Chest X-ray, AP view. Patient: 71 years old, sex M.
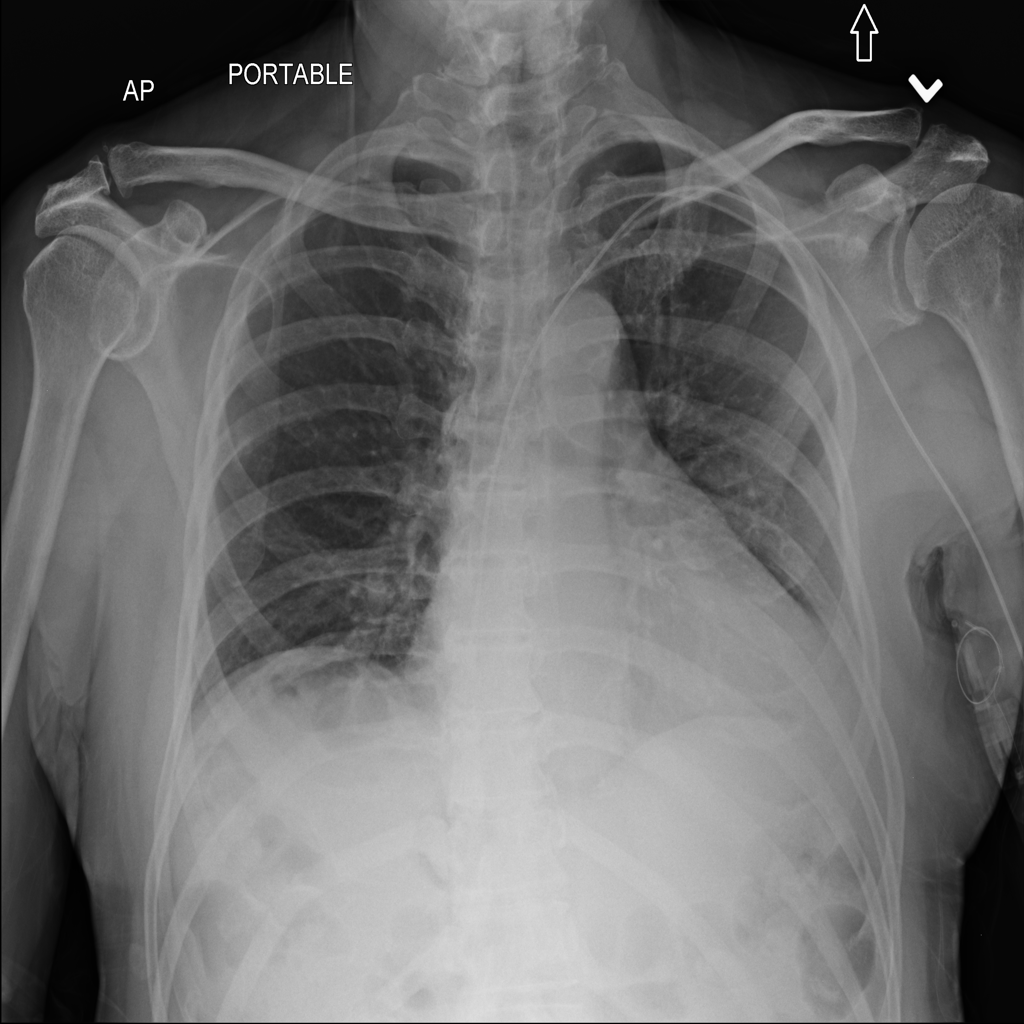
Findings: No Finding